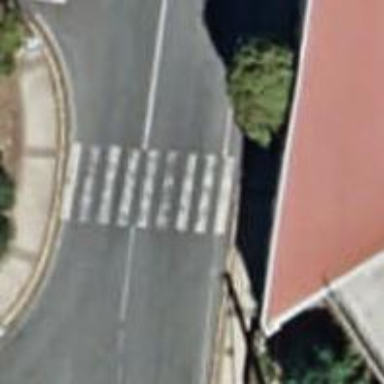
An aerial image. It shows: Footway with zebra crossing.